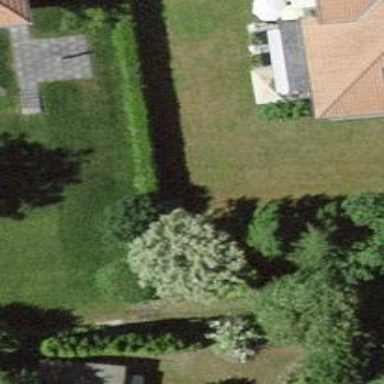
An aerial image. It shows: Hedge acting as barrier.